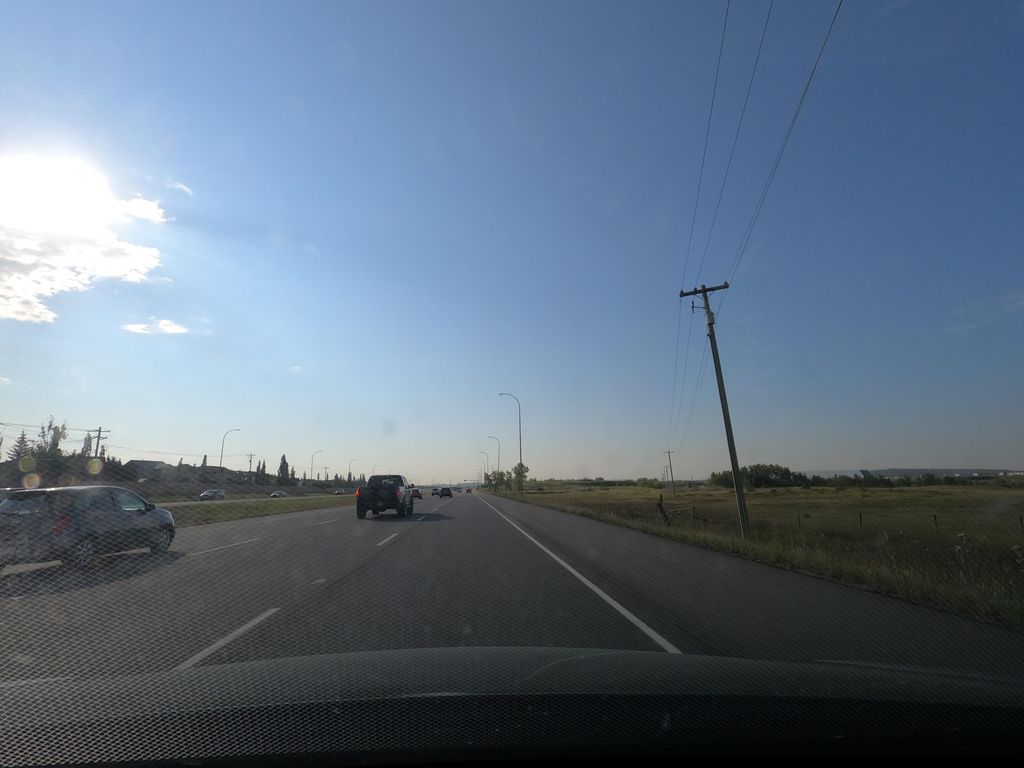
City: calgary